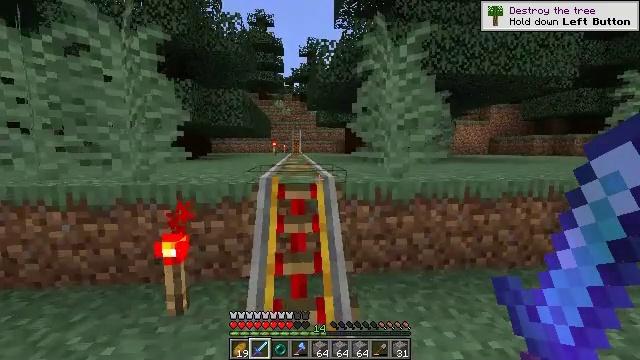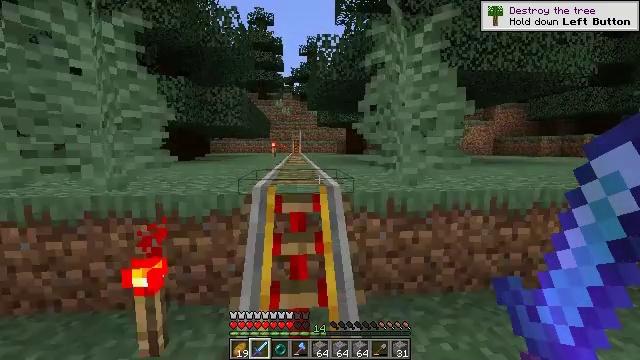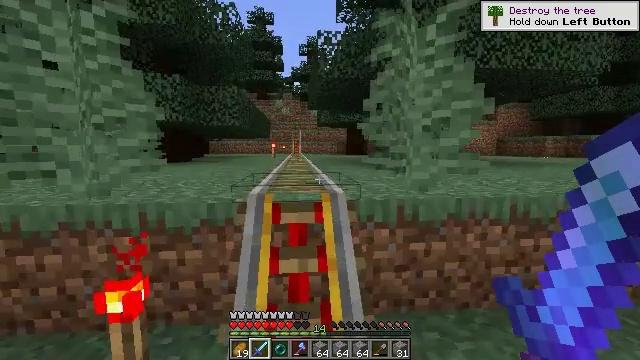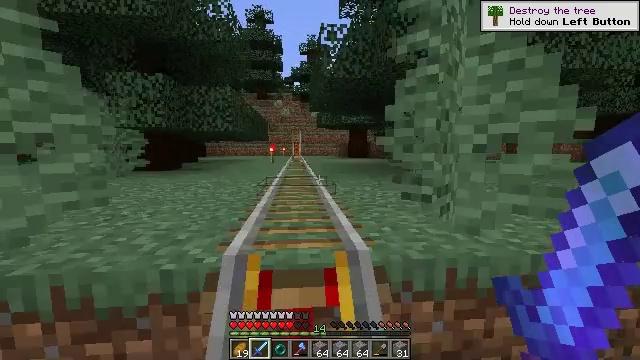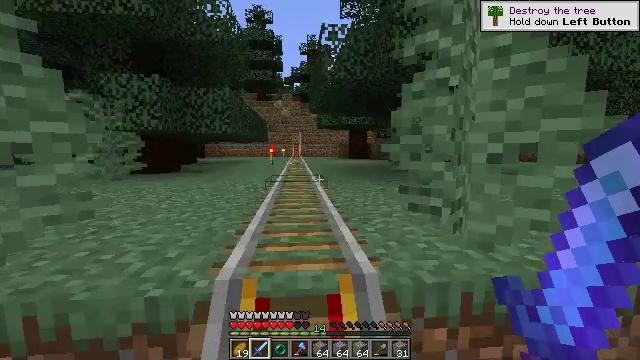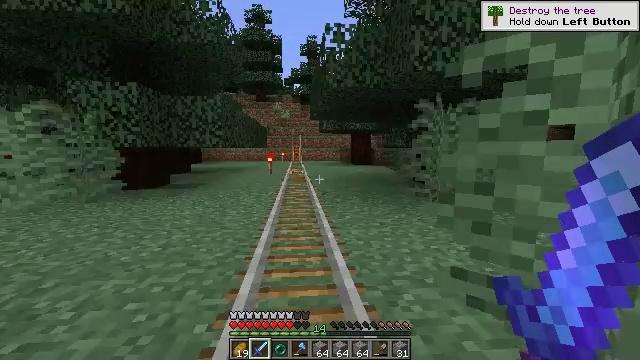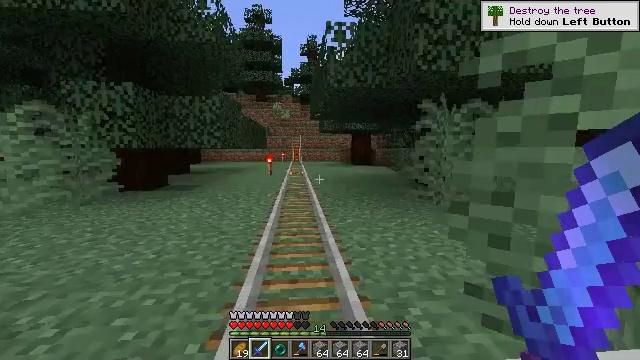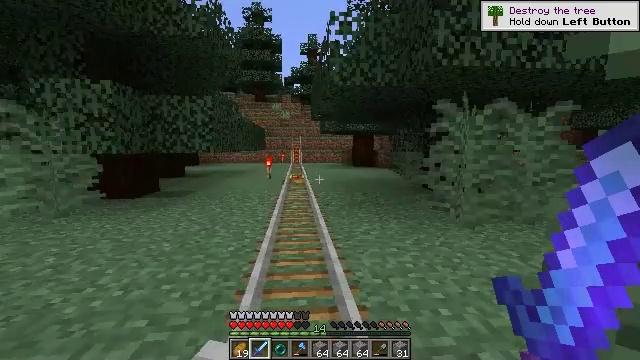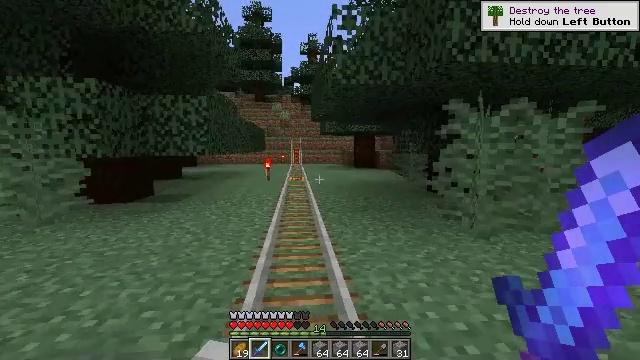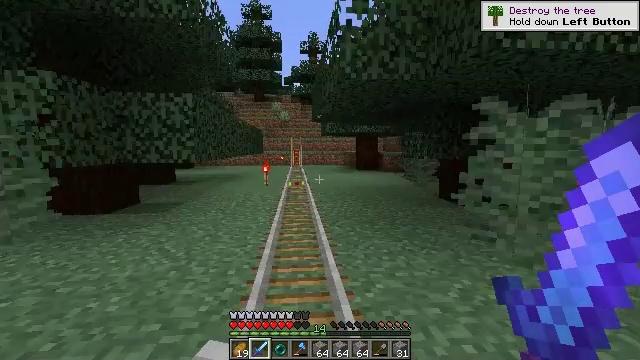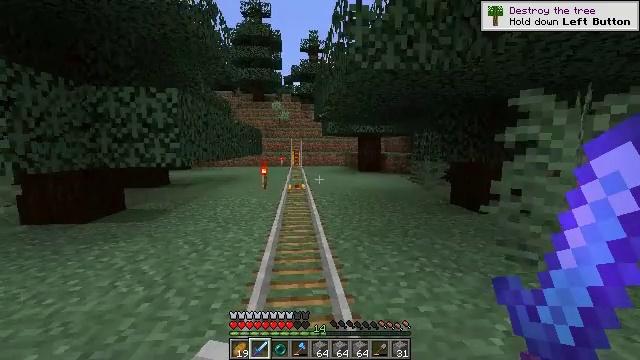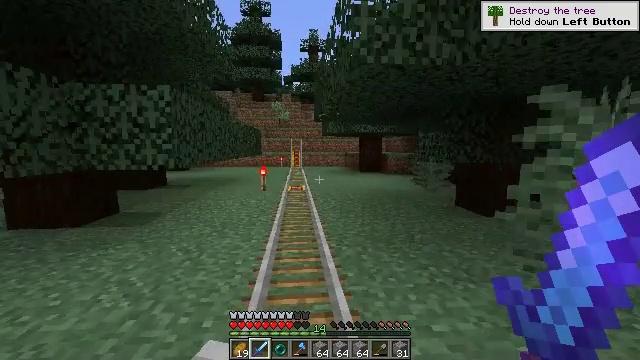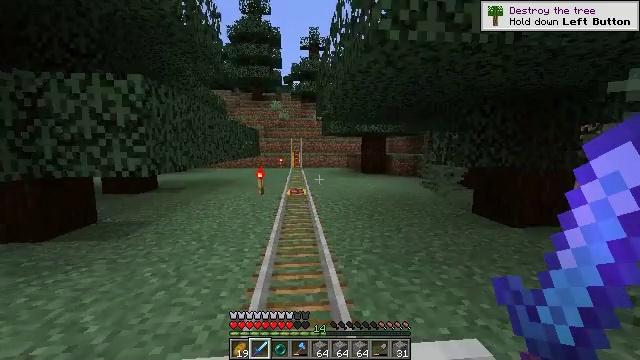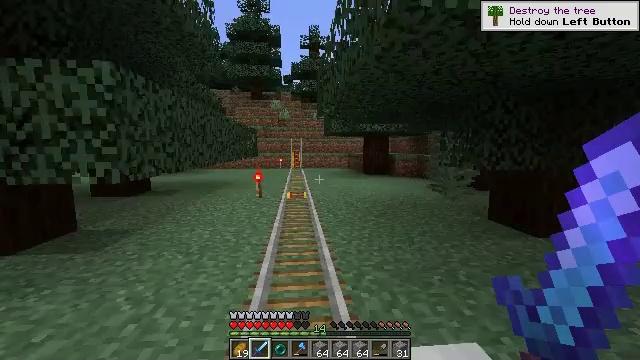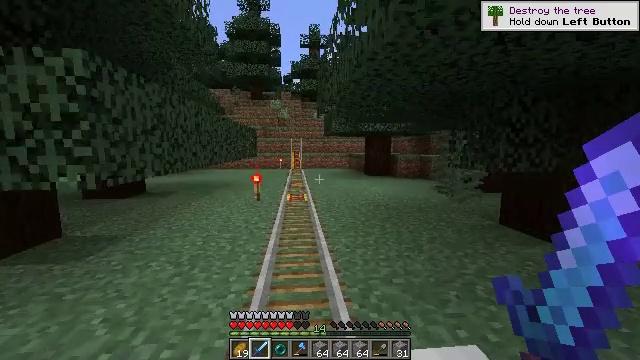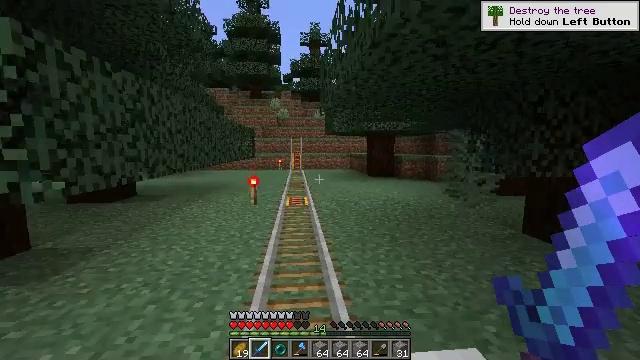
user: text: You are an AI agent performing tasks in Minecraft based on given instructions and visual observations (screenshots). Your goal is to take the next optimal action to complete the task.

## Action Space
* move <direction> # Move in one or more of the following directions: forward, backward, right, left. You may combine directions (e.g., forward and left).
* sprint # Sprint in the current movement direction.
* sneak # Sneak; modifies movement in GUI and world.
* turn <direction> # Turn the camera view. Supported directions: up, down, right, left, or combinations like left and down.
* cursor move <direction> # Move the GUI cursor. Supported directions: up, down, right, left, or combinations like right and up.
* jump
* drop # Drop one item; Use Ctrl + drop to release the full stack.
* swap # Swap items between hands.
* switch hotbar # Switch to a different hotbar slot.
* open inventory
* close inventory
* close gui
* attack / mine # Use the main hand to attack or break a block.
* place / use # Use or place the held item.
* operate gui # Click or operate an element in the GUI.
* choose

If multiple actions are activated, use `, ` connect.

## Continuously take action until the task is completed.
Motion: motion action
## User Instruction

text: Mine the torch on the wall.
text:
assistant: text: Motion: no_op
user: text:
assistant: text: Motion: no_op
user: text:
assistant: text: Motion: no_op
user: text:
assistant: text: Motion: no_op
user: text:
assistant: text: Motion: no_op
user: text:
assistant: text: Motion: no_op
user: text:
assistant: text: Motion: no_op
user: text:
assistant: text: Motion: no_op
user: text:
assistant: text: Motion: no_op
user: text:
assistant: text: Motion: no_op
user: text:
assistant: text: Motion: no_op
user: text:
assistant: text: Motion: no_op
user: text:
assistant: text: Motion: no_op
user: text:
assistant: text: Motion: no_op
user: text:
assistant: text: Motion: no_op
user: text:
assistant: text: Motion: no_op
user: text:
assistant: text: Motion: no_op
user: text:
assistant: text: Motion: no_op
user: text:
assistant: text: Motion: no_op
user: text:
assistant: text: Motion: no_op
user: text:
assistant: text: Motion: no_op
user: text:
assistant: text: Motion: no_op
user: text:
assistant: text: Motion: no_op
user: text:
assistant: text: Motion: no_op
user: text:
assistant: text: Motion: no_op
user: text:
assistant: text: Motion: no_op
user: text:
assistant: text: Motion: no_op
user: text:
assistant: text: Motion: no_op
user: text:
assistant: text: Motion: no_op
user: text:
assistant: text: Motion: no_op